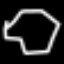
Label: octagon